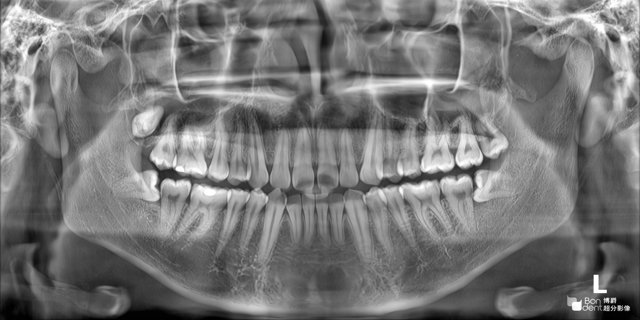
adult